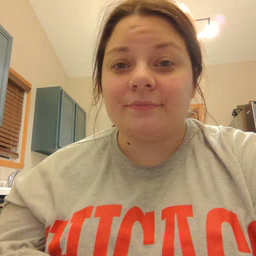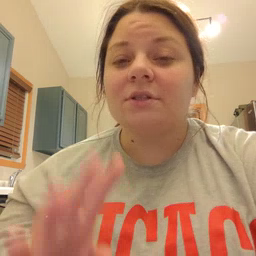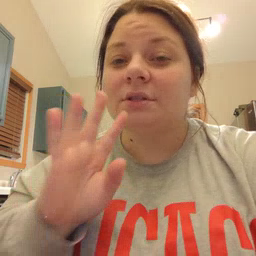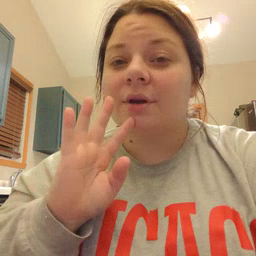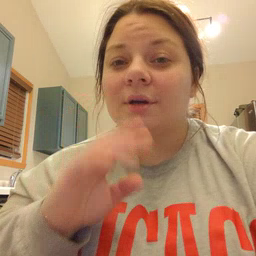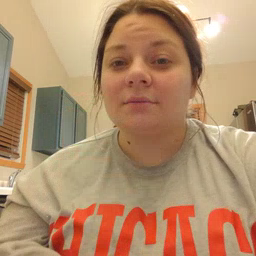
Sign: talk